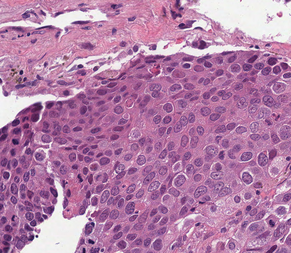
Tumor epithelial tissue: yes
Tumor-associated stroma tissue: yes
Normal tissue: no